Interaction volume radius: 5 \u00c5
Interaction volume height: 10 \u00c5
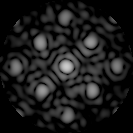
Disorder parameter: 0.2353